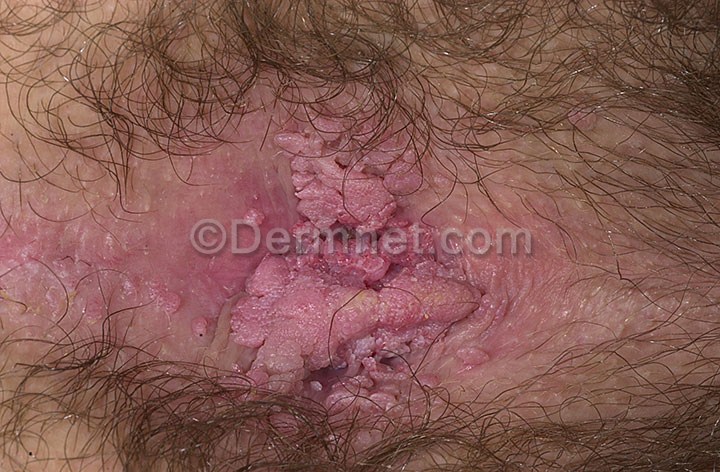
Disease: Herpes HPV and other STDs Photos